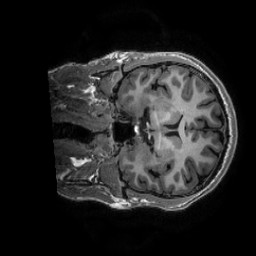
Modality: T1w
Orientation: coronal
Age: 26
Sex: male
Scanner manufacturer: ge
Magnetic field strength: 3 T
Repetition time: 0.0073 s
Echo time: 0.003 s